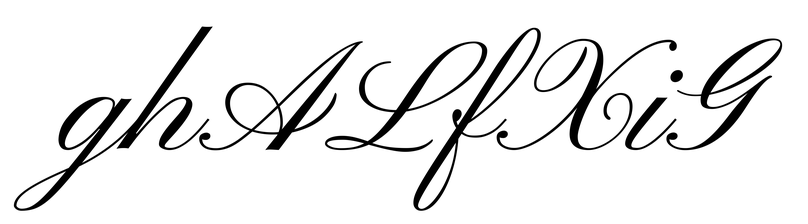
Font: PinyonScript-Regular